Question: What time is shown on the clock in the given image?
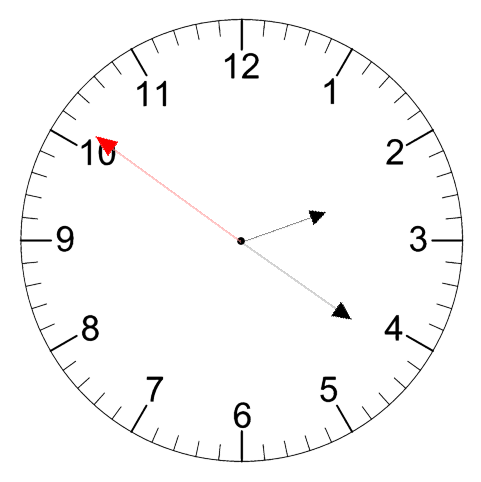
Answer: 02:20:51